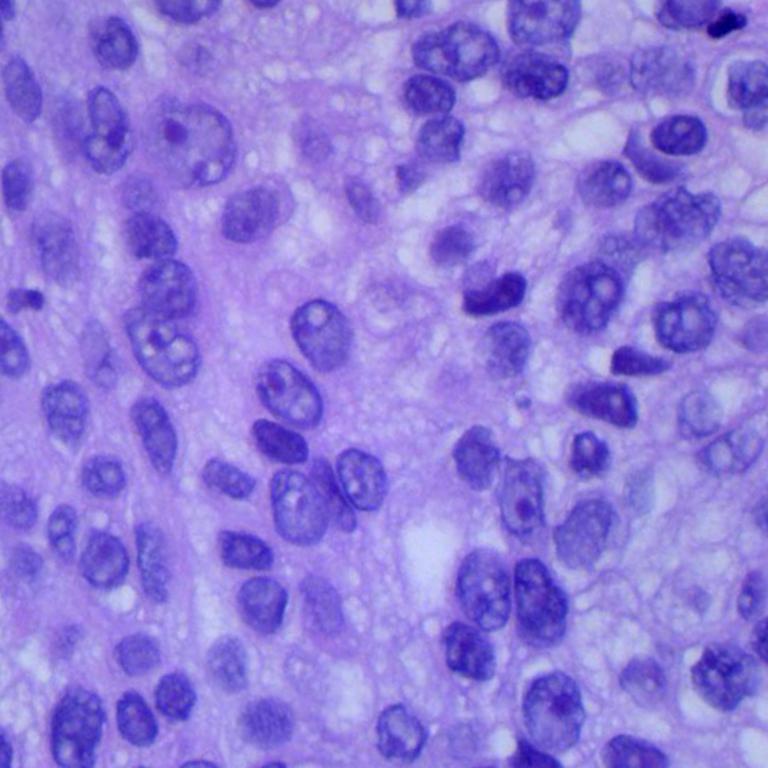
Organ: lung
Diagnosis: squamous carcinomas